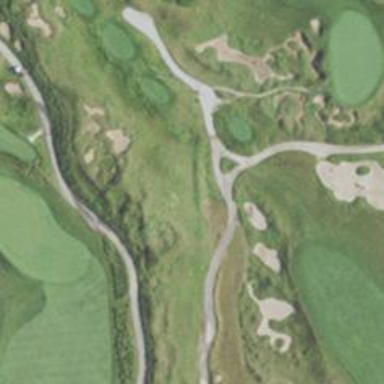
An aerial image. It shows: Service road used as golf cart path.